Question: I was wondering how to create a matrix and compute its inverse using SymPy in Python?
For example, for this symbolic matrix:

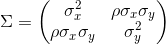
Answer: If your question was: How to compute the inverse of a matrix M in sympy then:
'''
M_inverse = M.inv()
'''
As for how to create a matrix:
'''
M = Matrix(2,3, [1,2,3,4,5,6])
'''
will give you the following 2X3 matrix:
1 2 3
4 5 6
See: <URL>